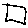
Label: square